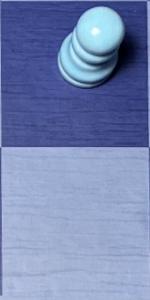
Label: Empty